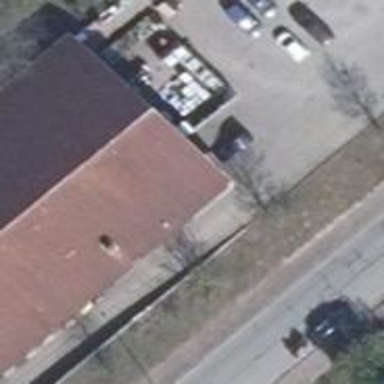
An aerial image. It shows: Fast food establishment.